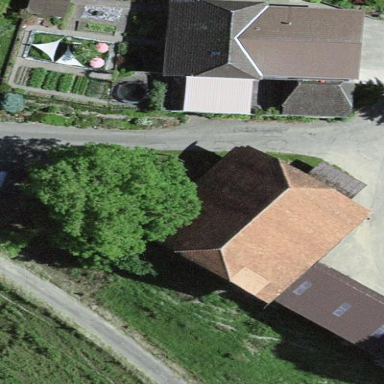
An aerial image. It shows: Barn.